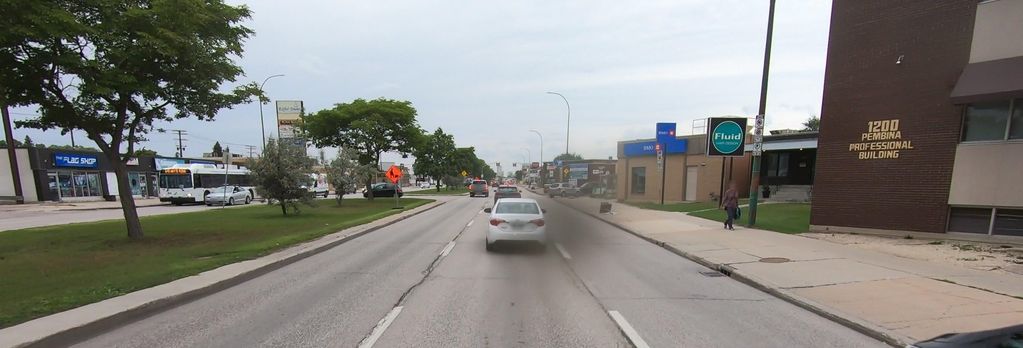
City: winnipeg